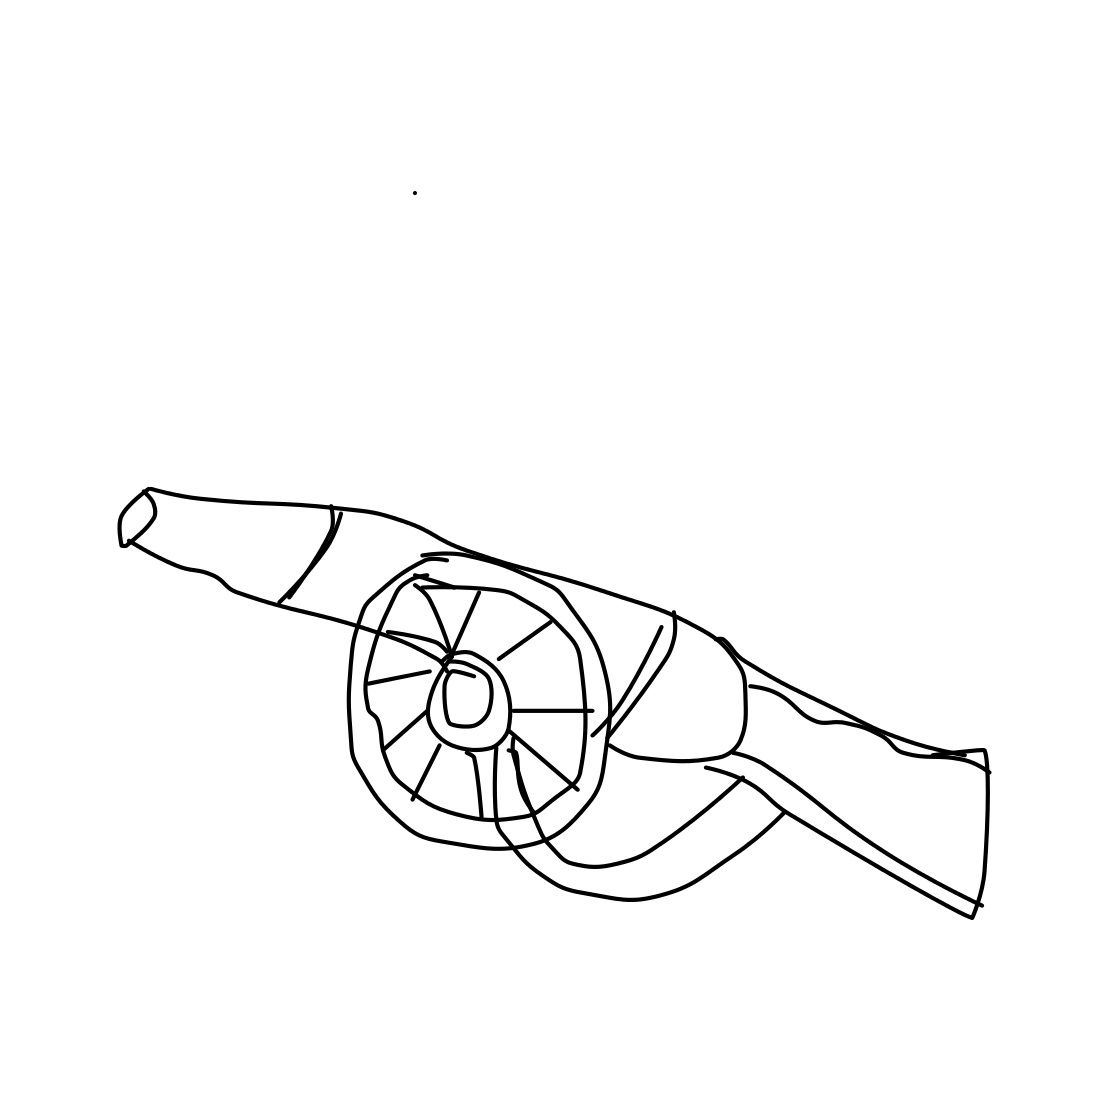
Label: cannon